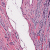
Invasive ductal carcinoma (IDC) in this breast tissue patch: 1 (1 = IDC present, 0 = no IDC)